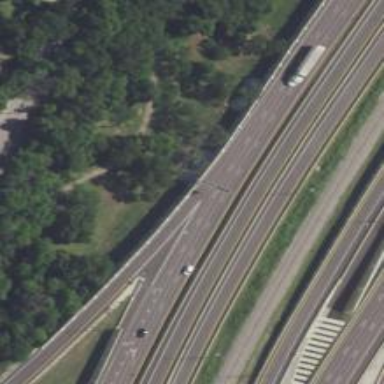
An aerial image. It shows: Asphalt motorway.